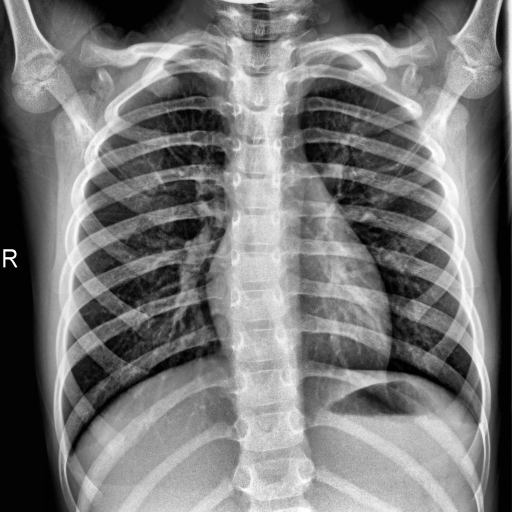
Finding: NORMAL